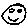
Label: smiley face